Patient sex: F
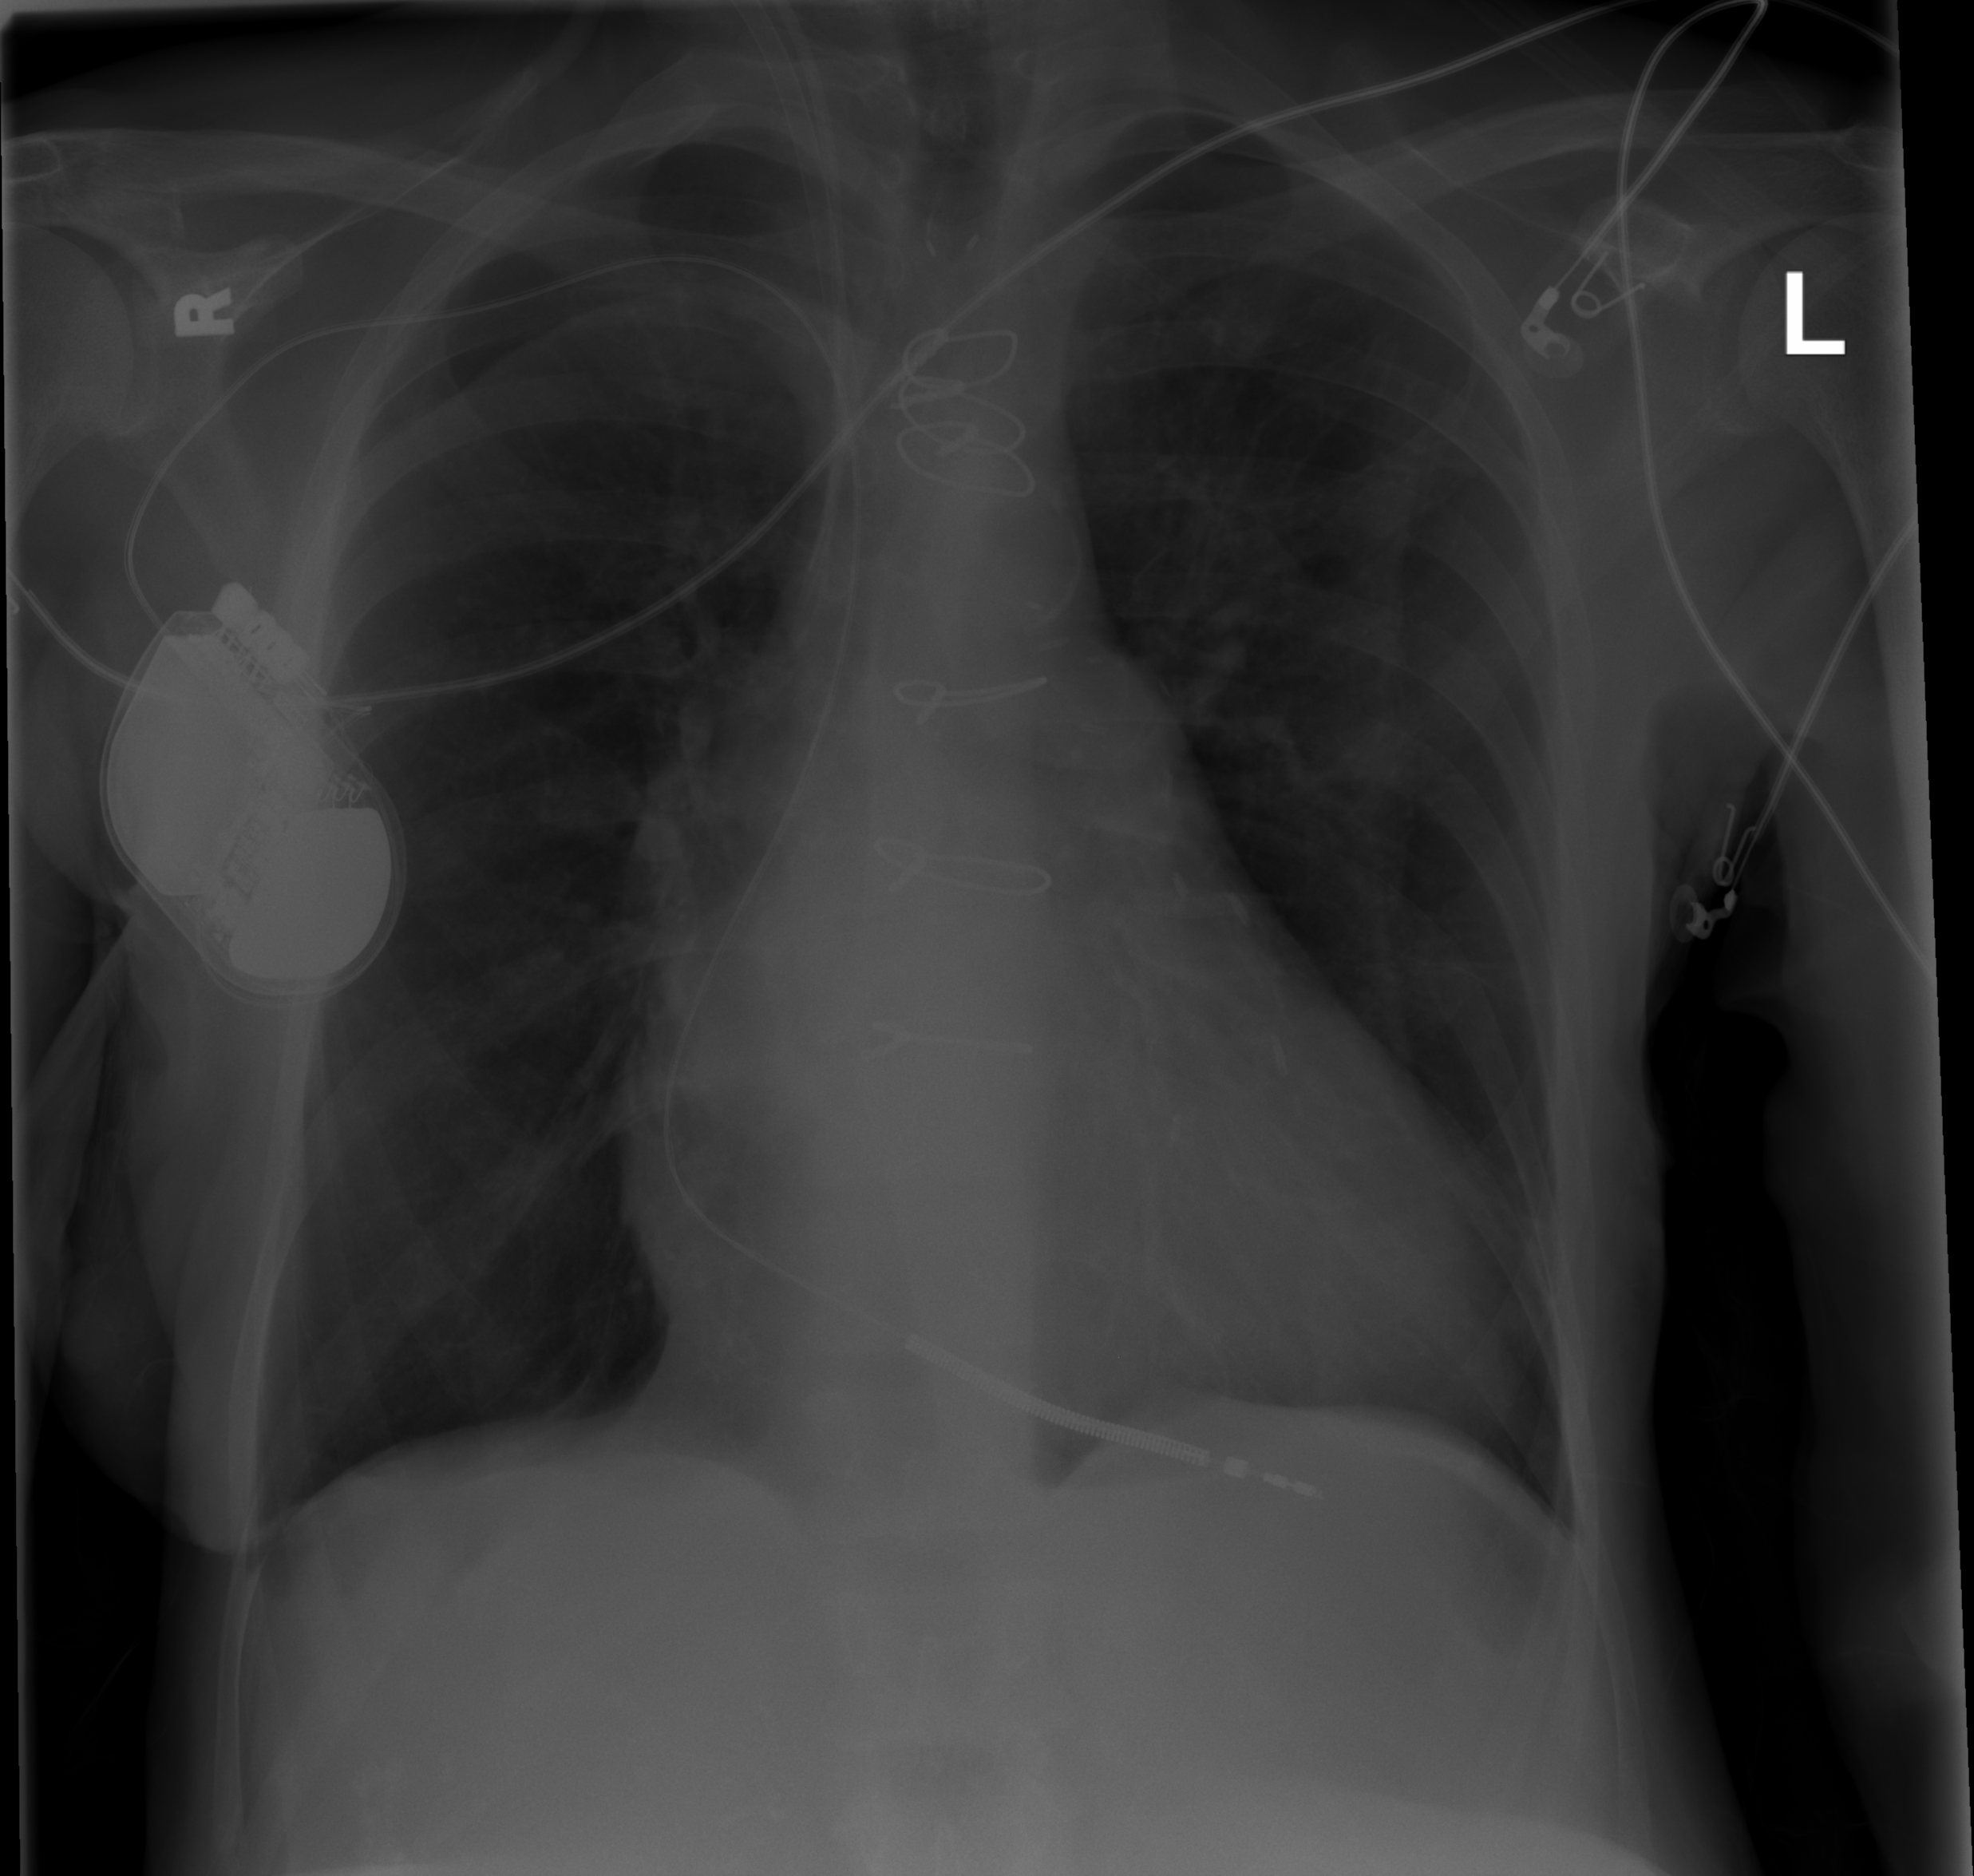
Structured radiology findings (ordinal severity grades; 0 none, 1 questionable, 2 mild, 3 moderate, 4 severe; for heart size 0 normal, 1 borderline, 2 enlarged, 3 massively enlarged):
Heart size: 2
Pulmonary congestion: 0
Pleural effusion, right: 0
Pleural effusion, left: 0
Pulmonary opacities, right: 0
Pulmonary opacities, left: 0
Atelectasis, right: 0
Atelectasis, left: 0